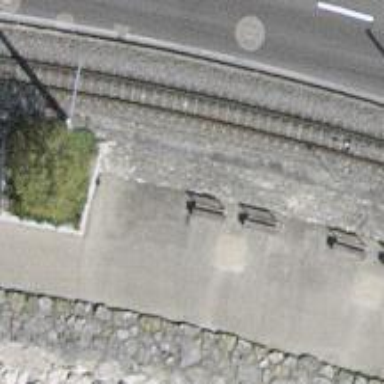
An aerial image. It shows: Brown bench.